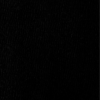
Label: dusty